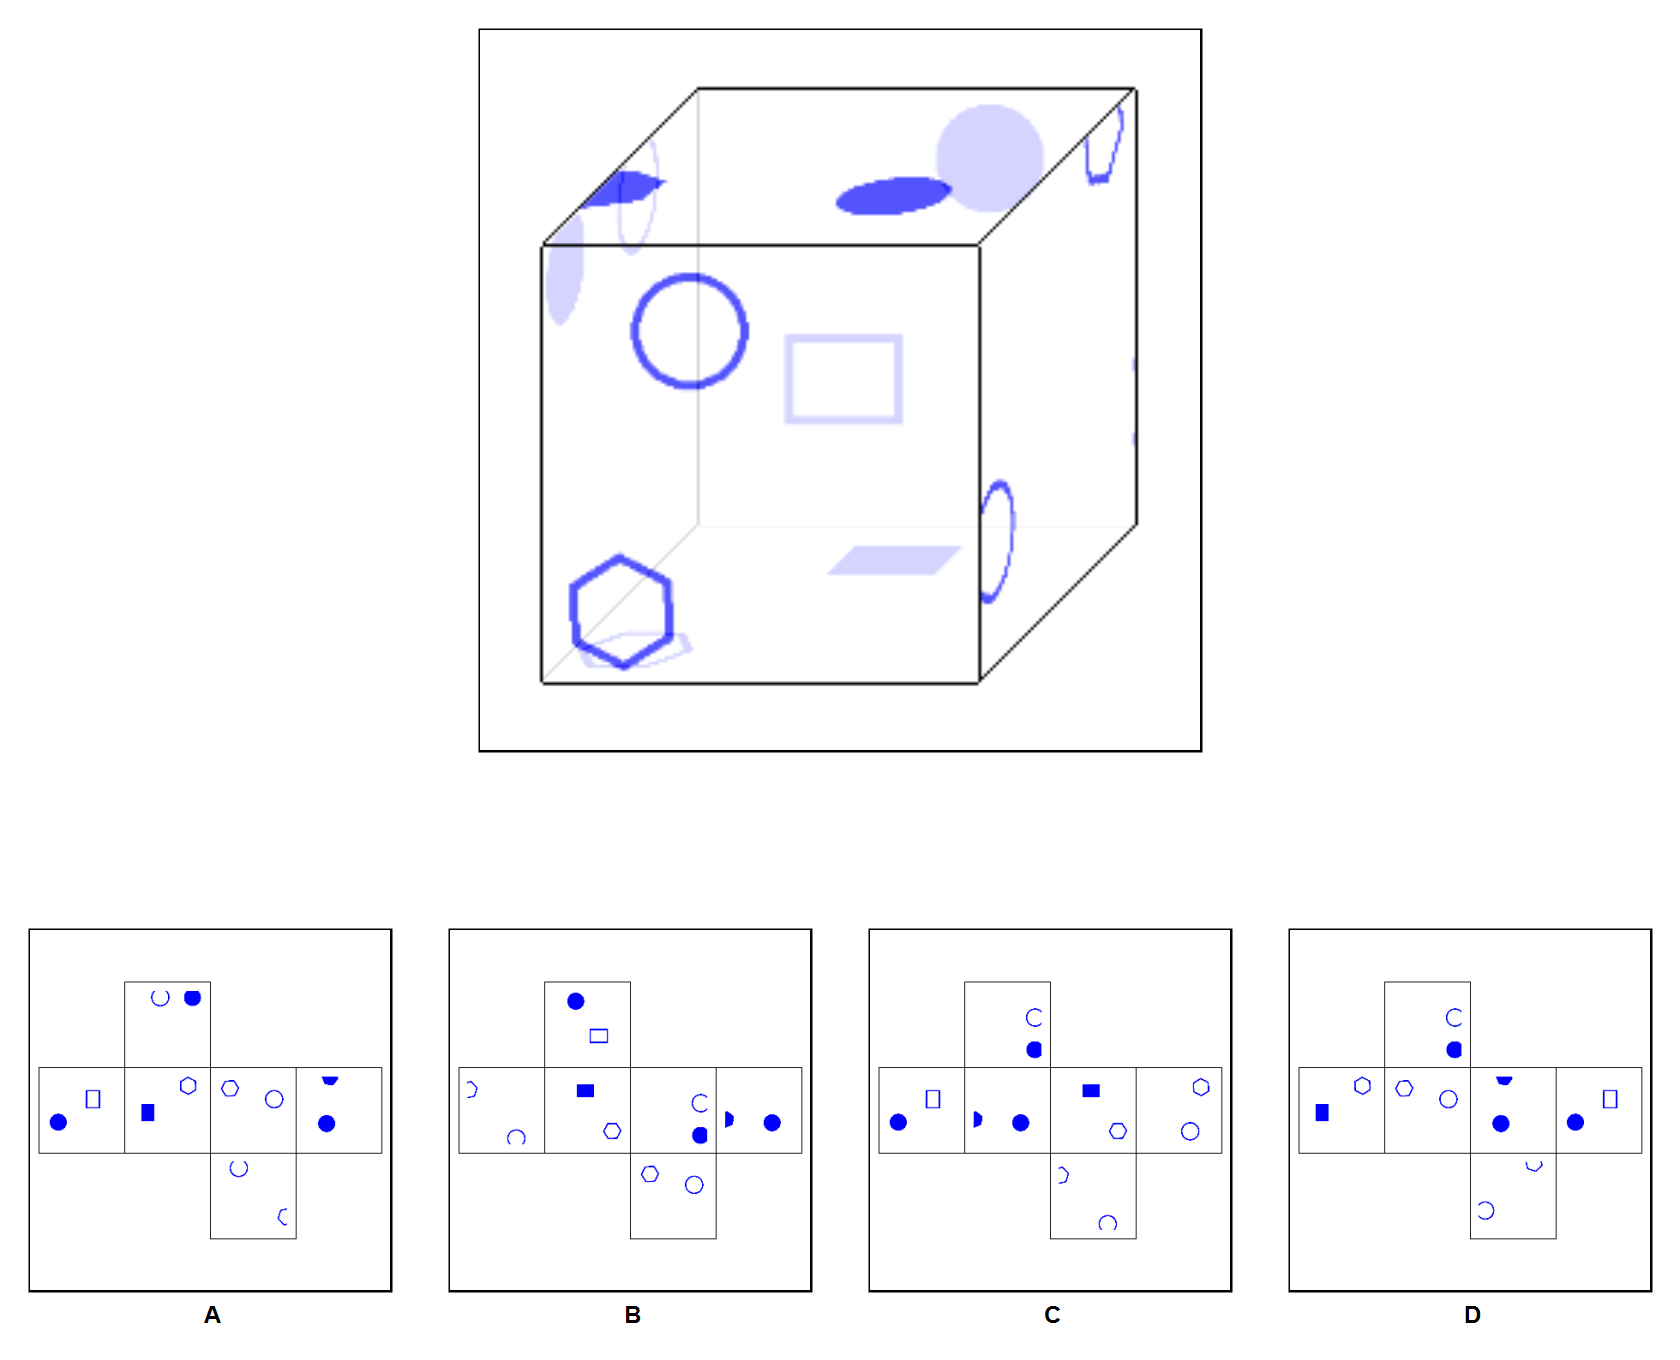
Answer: C